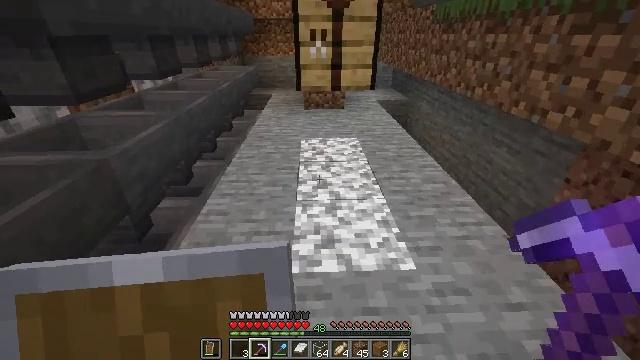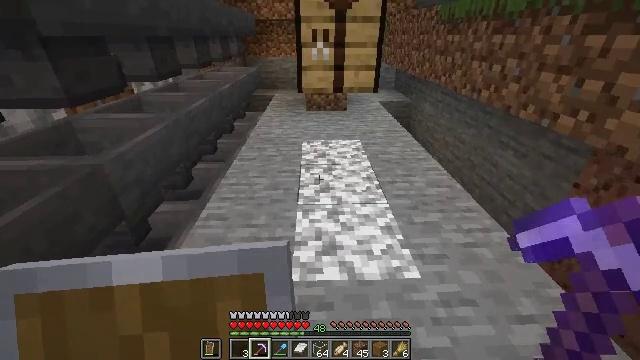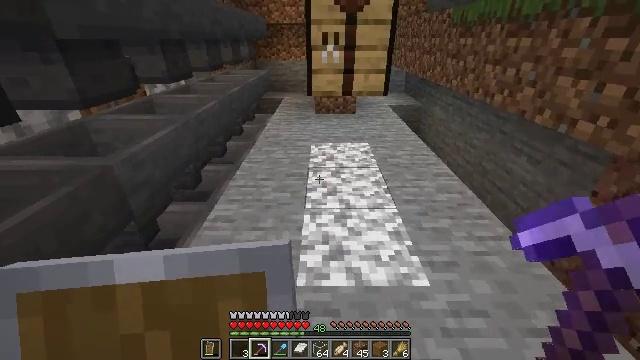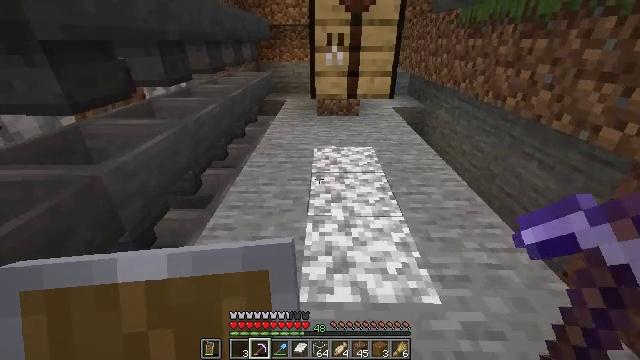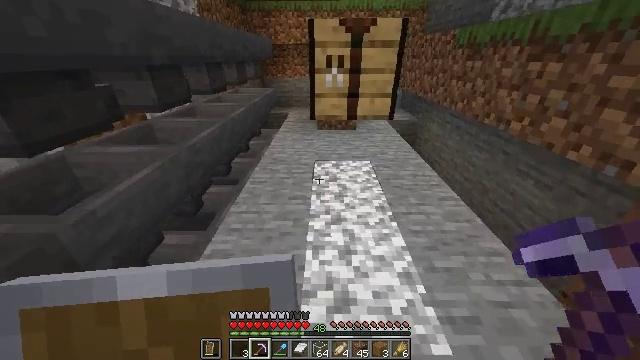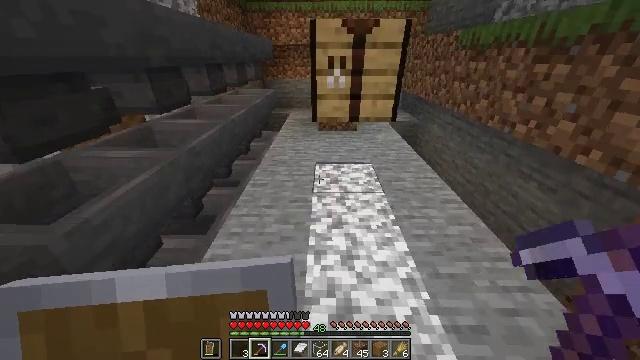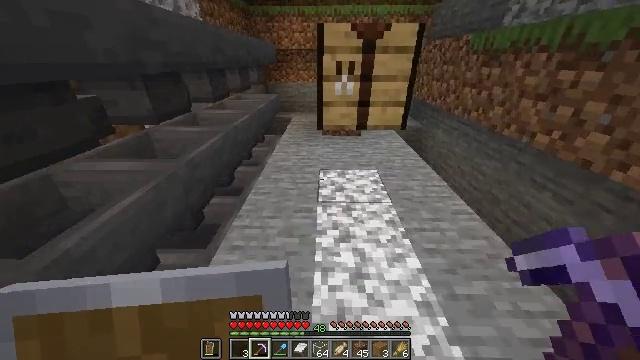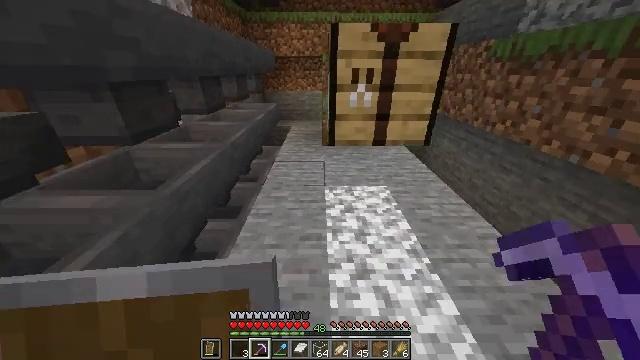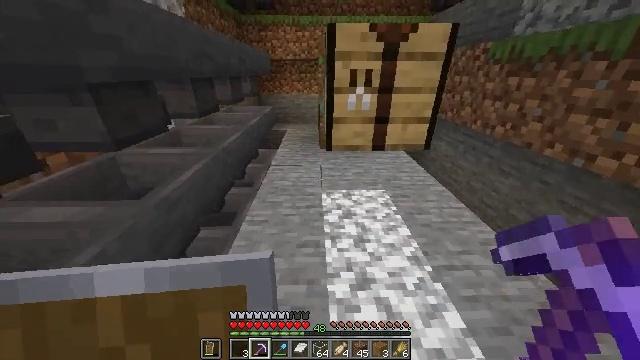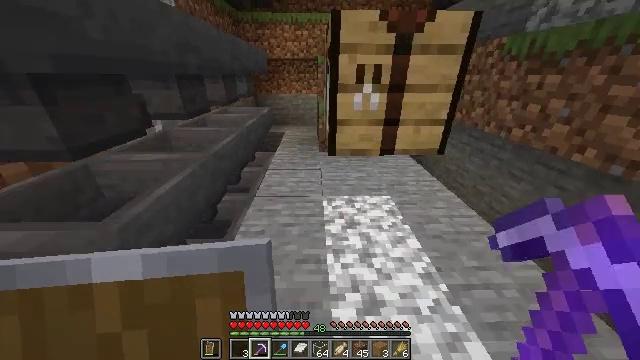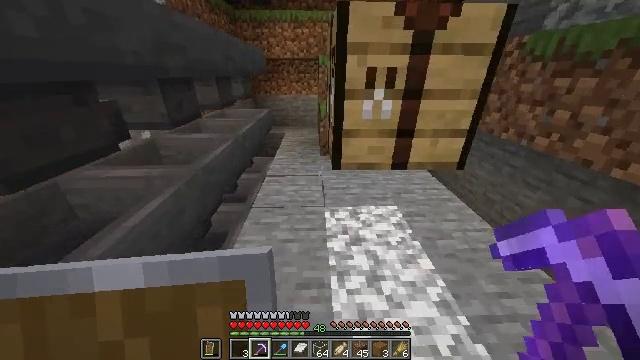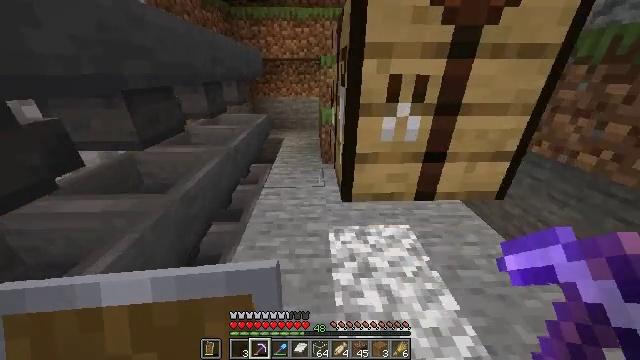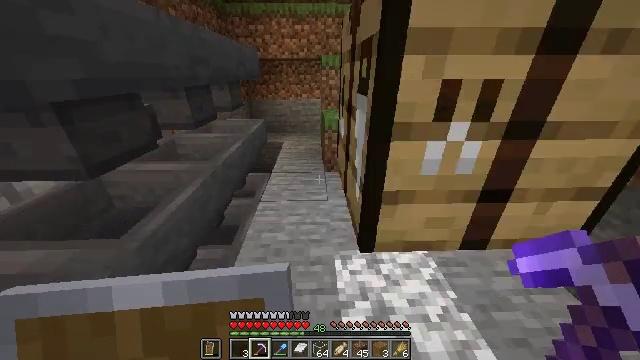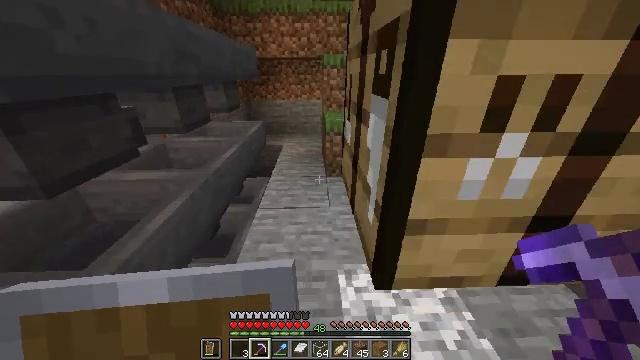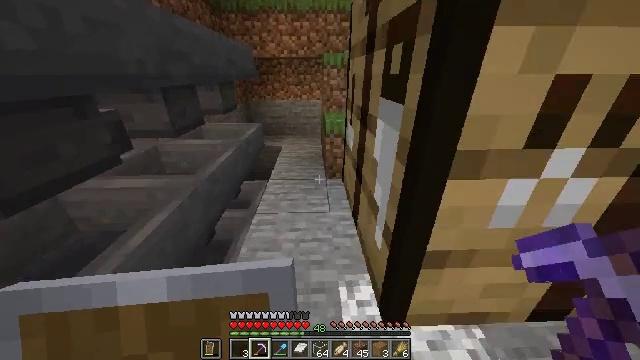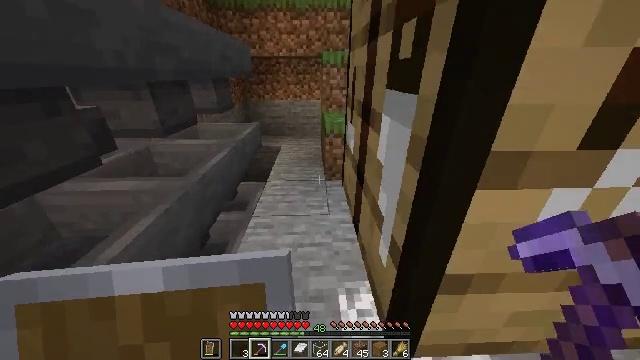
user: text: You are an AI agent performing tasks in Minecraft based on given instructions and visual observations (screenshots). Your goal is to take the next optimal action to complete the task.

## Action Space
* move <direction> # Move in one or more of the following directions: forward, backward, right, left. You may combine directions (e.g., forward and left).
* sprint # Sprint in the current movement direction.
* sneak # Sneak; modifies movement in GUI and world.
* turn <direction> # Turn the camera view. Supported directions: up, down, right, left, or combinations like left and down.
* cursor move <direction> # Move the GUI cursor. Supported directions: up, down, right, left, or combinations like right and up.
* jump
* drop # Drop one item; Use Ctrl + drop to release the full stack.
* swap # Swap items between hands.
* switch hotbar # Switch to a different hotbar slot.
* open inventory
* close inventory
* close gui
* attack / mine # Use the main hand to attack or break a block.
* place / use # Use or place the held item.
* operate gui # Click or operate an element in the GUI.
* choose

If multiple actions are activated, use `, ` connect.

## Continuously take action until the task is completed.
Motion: motion action
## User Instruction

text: Shatter the orange stained glass pane for materials.
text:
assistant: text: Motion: no_op
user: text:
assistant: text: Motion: move forward, turn left
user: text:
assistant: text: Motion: move forward
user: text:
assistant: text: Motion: move forward
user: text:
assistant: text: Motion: move forward and move left
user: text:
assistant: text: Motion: move forward and move left
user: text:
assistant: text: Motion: move forward, turn right and up
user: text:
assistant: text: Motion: move forward, turn right
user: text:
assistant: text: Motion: move forward
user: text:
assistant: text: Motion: move forward
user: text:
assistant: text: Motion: move forward
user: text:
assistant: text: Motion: move forward
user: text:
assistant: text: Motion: move forward
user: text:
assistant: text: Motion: move forward
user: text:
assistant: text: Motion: move forward
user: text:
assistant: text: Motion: move forward
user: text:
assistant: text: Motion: move forward
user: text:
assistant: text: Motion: move forward, turn right
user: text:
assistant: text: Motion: move forward, turn right
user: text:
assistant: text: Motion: move forward and move left
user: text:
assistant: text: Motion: move forward and move left
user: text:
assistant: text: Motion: move forward and move left
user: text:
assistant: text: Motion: move forward and move left
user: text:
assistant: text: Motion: move forward
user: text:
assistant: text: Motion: move forward, turn right
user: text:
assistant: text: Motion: move forward, turn right
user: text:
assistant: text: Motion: move forward, turn right
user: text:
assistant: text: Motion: move forward
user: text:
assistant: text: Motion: move forward
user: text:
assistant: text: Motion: move forward